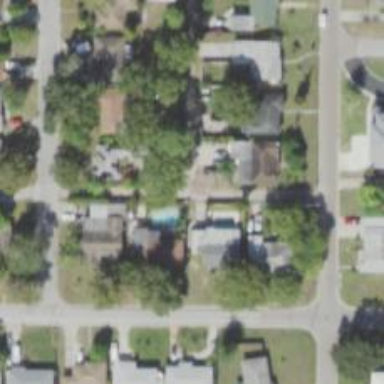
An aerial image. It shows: Alley classified as service road.